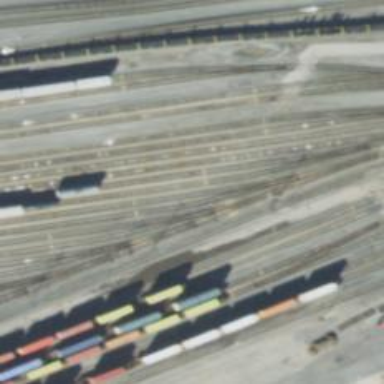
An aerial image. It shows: Railway yard used for servicing trains.